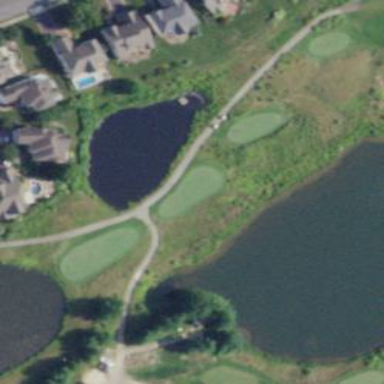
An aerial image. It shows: Area of rough grass used for golf.